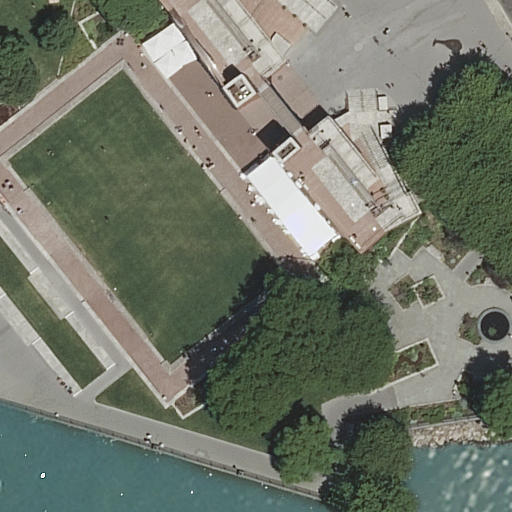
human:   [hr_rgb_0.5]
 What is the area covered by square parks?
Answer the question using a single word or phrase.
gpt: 0m2

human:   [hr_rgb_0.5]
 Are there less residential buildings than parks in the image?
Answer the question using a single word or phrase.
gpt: no

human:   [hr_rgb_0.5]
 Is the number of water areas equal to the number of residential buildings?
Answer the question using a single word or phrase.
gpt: yes

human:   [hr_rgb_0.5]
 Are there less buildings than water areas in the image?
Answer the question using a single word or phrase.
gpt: no

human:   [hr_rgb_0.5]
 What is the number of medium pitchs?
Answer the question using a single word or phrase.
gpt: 0

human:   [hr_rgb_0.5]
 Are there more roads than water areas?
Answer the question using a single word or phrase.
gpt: no

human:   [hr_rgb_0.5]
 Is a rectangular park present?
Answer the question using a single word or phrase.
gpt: no

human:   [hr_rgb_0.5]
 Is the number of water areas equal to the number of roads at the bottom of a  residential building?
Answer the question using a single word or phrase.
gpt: yes

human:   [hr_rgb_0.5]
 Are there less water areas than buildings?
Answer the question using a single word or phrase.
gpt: no

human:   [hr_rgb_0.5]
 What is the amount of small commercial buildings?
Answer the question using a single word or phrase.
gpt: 0

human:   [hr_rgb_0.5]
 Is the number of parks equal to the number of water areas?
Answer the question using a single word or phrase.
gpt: no

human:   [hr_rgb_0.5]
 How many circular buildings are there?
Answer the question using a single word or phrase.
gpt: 0

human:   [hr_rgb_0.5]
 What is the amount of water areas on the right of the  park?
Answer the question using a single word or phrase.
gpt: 0

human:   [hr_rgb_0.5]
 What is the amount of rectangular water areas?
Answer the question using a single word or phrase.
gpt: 1

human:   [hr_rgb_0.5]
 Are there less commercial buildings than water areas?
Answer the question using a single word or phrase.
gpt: yes

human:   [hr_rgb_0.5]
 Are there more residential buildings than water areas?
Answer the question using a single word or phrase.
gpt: no

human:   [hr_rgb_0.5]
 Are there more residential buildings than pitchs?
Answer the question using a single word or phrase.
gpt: yes

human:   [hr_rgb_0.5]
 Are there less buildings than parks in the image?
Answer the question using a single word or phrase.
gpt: no

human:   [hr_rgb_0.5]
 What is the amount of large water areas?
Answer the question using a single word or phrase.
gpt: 1

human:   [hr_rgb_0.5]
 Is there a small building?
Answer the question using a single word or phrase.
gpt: yes

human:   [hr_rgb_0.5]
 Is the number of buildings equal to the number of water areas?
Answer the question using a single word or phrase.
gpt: yes

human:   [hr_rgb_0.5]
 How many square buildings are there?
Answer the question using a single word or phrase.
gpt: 0

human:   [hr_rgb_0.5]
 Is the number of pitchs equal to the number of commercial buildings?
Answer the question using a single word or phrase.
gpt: no

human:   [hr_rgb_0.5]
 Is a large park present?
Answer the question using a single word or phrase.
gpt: yes

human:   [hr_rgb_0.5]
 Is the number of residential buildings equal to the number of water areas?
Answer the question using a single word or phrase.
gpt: yes

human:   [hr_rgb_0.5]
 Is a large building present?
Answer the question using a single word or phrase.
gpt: no

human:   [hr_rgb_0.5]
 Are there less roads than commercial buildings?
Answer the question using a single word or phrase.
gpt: no

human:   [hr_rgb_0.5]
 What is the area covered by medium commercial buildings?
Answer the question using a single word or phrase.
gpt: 0m2

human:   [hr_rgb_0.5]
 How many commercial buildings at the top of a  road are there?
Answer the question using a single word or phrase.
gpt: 0

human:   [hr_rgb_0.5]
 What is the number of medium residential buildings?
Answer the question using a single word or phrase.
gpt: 1

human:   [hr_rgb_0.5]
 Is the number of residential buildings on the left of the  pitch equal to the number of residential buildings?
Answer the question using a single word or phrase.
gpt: no

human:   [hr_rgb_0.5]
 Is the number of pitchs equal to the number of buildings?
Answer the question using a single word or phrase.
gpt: no

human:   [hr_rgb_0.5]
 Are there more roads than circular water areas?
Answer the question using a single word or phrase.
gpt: yes

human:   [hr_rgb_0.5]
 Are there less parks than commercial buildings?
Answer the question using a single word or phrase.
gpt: no

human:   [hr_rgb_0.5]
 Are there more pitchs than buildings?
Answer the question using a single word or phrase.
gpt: no

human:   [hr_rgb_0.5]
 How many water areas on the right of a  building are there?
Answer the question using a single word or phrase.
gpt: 1